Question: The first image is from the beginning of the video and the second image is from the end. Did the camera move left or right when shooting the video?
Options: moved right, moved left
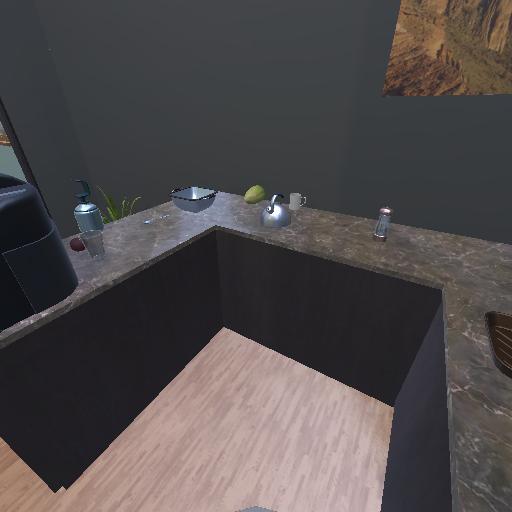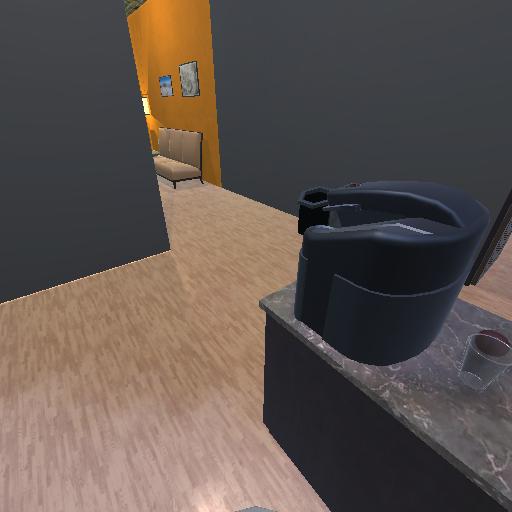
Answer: moved right